Interaction volume radius: 10 \u00c5
Interaction volume height: 10 \u00c5
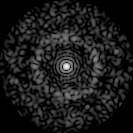
Disorder parameter: 0.8214